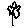
Label: flower